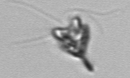
Label: Pyramimonas_longicauda